Aerial crown-view tile of a tropical tree (Barro Colorado Island, Panama), acquired 20250317:
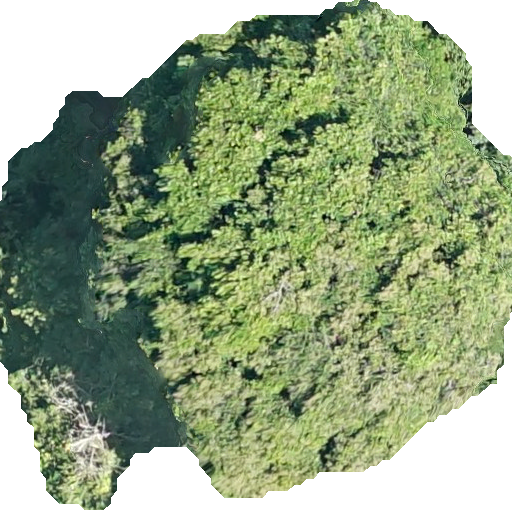
Species: Prioria copaifera
GBIF accepted scientific name: Prioria copaifera
Crown area: 310.055 m²